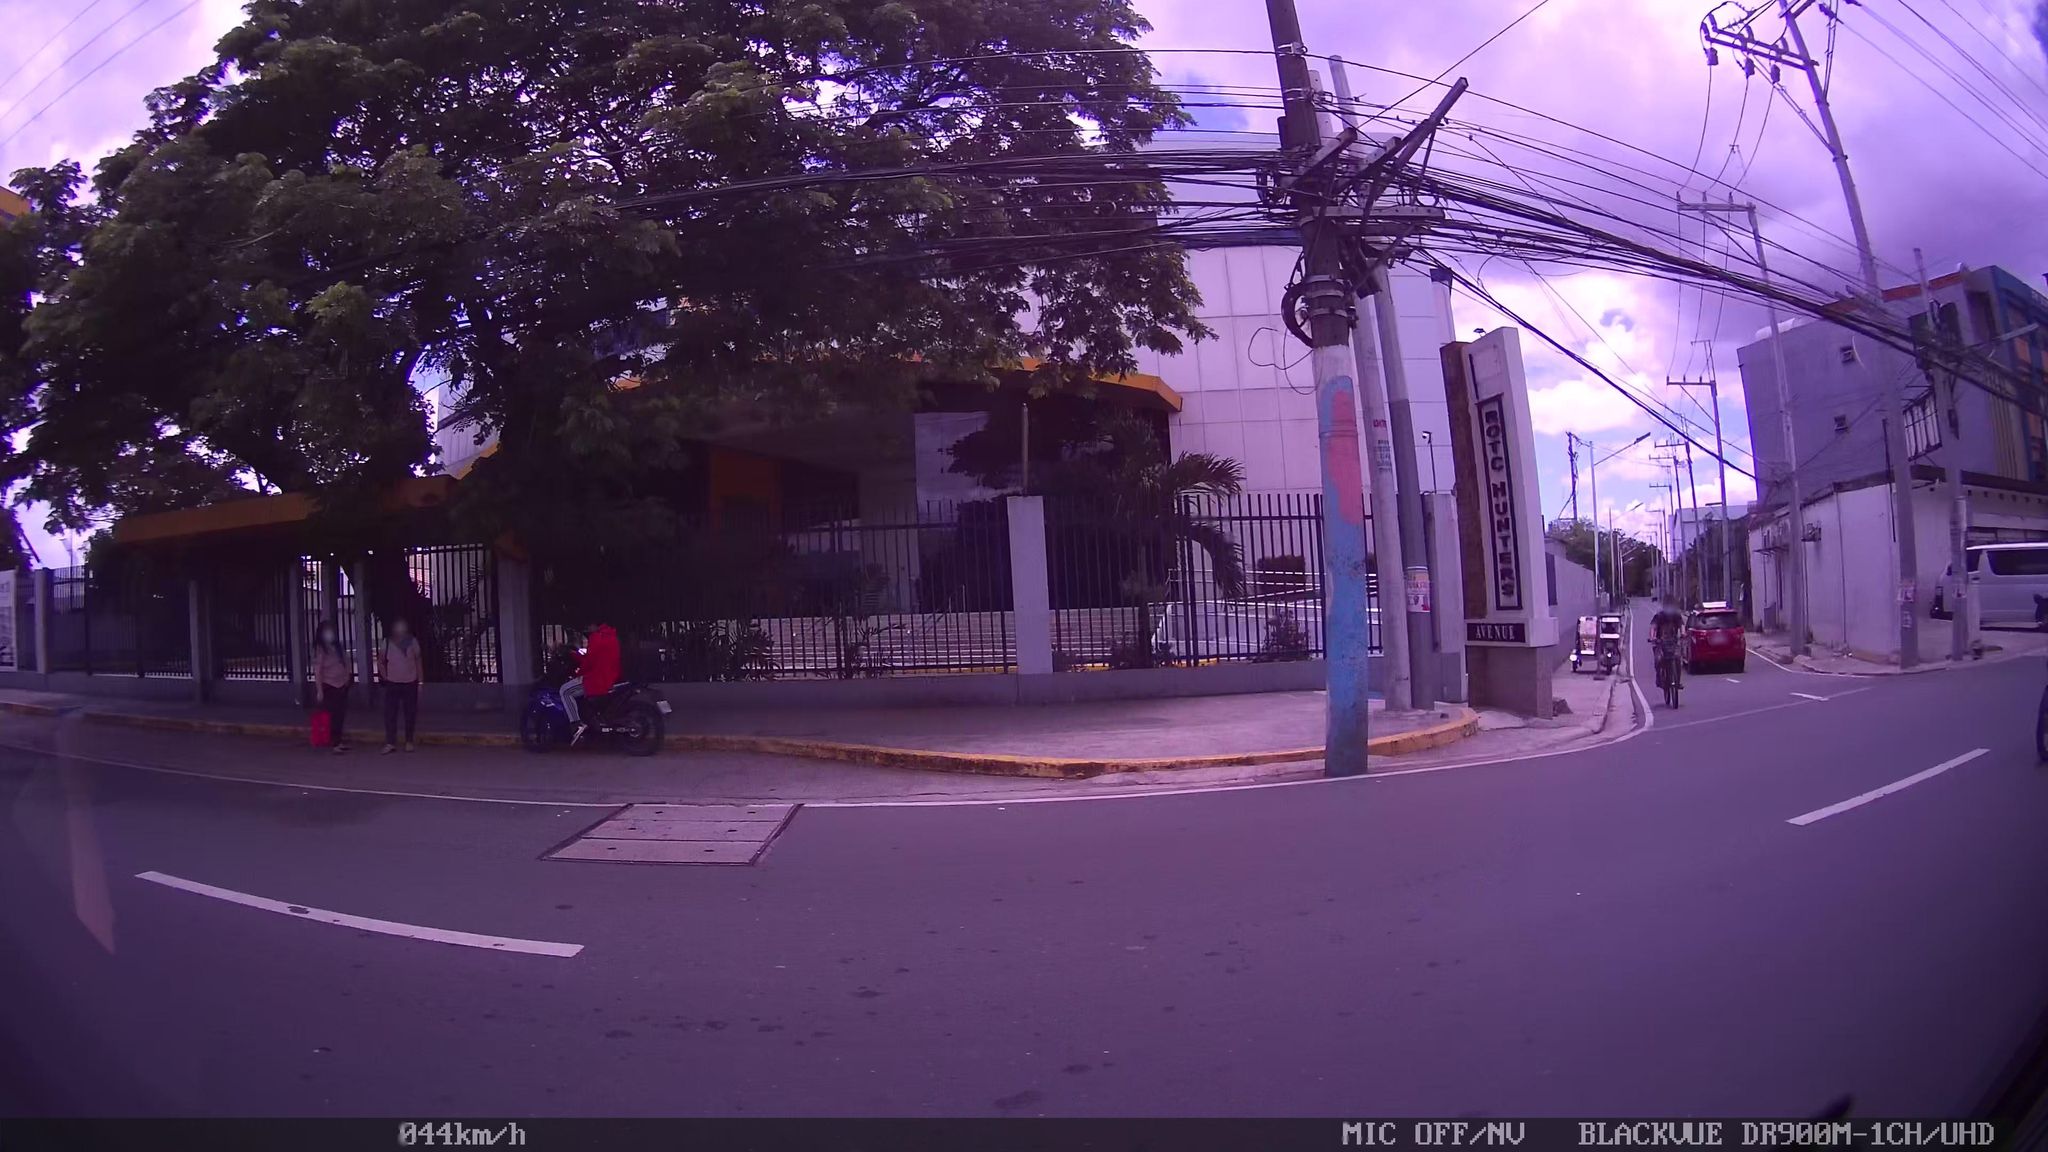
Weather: clear
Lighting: dusk/dawn
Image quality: good
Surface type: cycling surface
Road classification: primary
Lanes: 3
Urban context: urban centre
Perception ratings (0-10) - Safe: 1.15, Lively: 5.82, Beautiful: 1.68, Boring: 3.08, Depressing: 4.6, Wealthy: 0.81